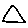
Label: triangle